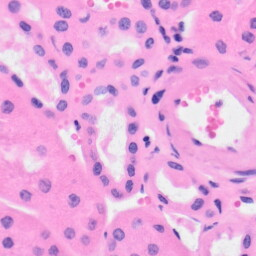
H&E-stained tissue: Kidney